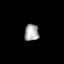
Tissue: skin
Cell type: Epithelial cells
Senescence score: 0.2367
Nuclear area (px): 240
Mean DAPI intensity: 164.775